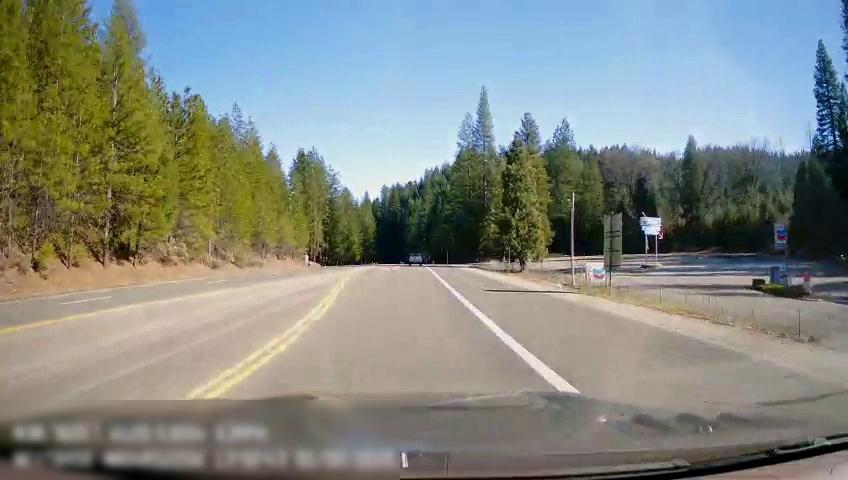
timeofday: Day
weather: Sunny
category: Drivable Space
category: Drivable Space
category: Vehicles | Truck
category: Lanes | Alternate Lane
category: Lanes | Current Lane
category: Lanes | Current Lane
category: Lanes | Current Lane
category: Lanes | Opposite Lane
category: Lanes | Opposite Lane